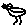
Label: bird